Question: I have a project where I'm using ButterKnife for view injection, and I just added dagger but I'm getting the following error:
> Description Resource Path Location Type Internal compiler error:
java.lang.NoClassDefFoundError: Could not initialize class
dagger.internal.codegen.ModuleAdapterProcessor at
sun.reflect.NativeConstructorAccessorImpl.newInstance0(Native
Method) R.java /Suggest/gen/com/google/android/gms line 0 Java Problem
I'm using eclipse and I have the following in my Annotation config:

notice: I have written one @module with its @provides ... correctly, then removed it and still I'm having the same compilation error
I followed this comment to setup Annotation processing:
<URL>
I'm not sure if it's code-related or dependency and versions related, I just need someone to point me to the possibilities behind this error
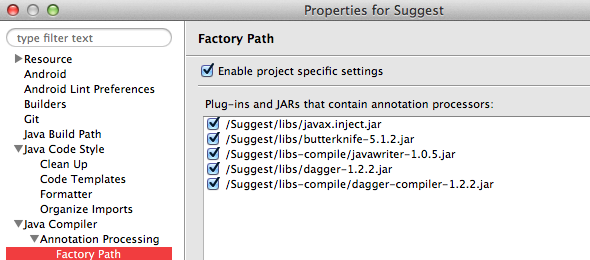
Answer: For those looking for a solution, I just found out that using JavaWriter 2.1.1 Fixed the problem